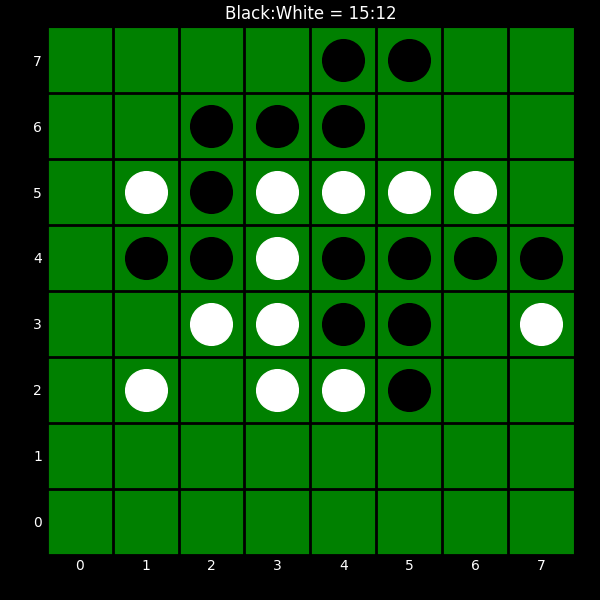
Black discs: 15
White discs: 12